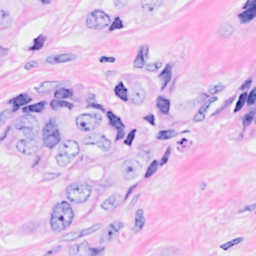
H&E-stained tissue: Breast